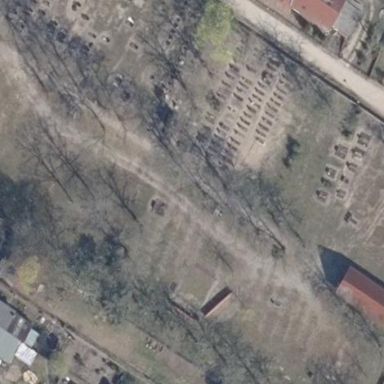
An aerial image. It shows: Cemetery.